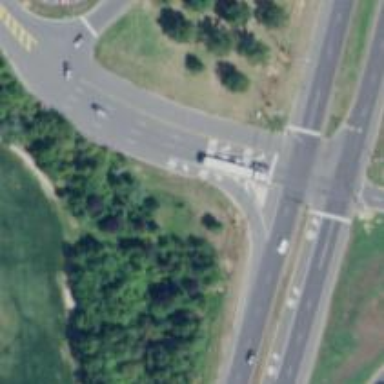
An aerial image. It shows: Junction.